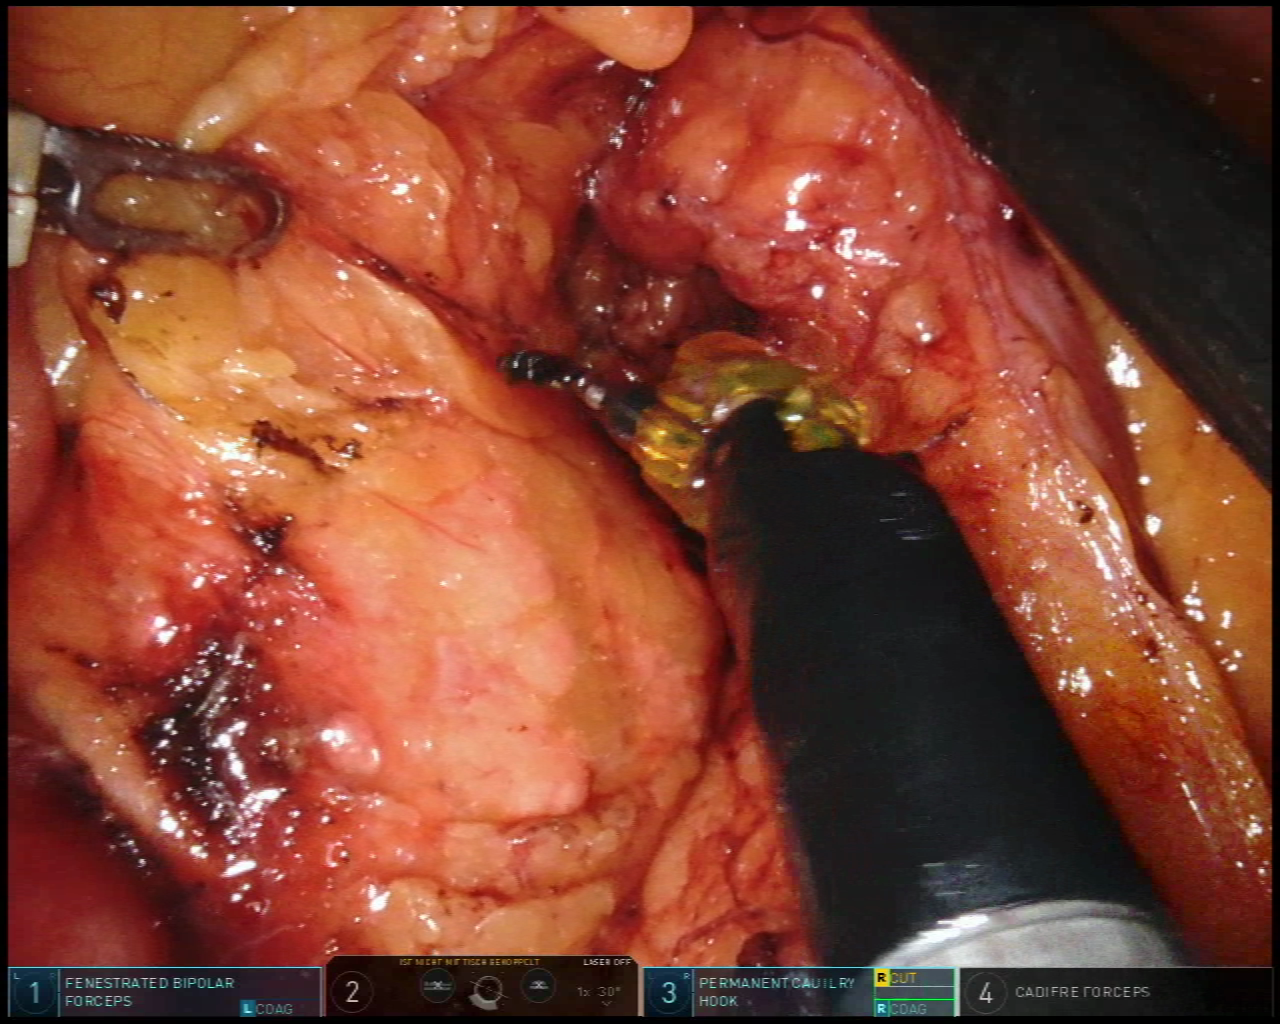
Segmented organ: pancreas
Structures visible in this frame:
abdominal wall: no
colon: no
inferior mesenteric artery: no
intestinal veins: no
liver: no
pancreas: yes
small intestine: yes
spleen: no
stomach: no
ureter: no
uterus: no
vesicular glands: no